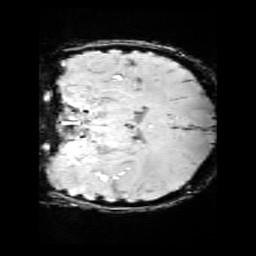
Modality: SWI
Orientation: coronal
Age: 11
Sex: male
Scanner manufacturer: siemens
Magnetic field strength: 3 T
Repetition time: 0.027 s
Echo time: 0.02 s